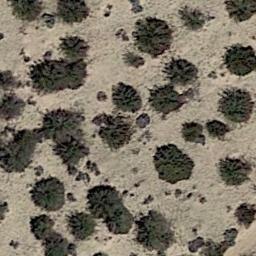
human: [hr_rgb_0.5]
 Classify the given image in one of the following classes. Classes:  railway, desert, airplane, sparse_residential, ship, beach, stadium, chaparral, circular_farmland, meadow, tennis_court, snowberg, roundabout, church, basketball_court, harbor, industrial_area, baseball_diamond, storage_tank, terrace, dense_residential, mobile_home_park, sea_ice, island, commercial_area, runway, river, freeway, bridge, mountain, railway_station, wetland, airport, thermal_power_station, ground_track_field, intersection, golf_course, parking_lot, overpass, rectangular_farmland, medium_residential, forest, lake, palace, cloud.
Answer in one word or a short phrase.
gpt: chaparral